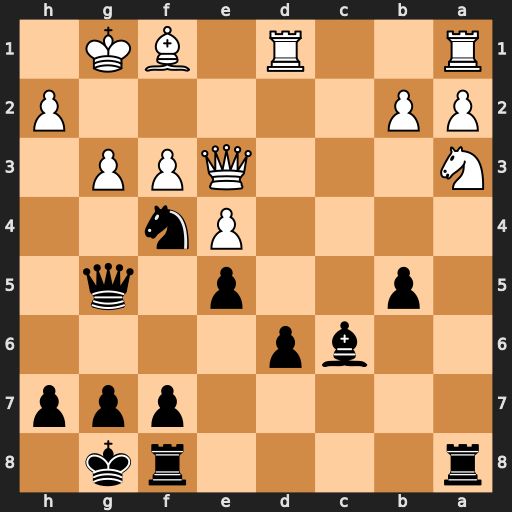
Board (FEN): r4rk1/5ppp/2bp4/1p2p1q1/4Pn2/N3QPP1/PP5P/R2R1BK1
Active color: b
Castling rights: -
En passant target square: -
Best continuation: Nh3+ Kh1 Qxe3